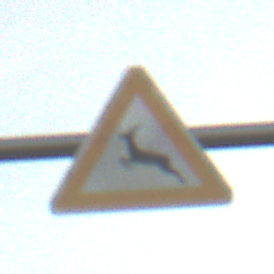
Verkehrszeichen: WildwechselRechts
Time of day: SunriseSunset
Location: Outdoor (RoadRail)
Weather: PartlyCloudy
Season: NotSpecified
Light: Natural